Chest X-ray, PA view. Patient: 34 years old, sex M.
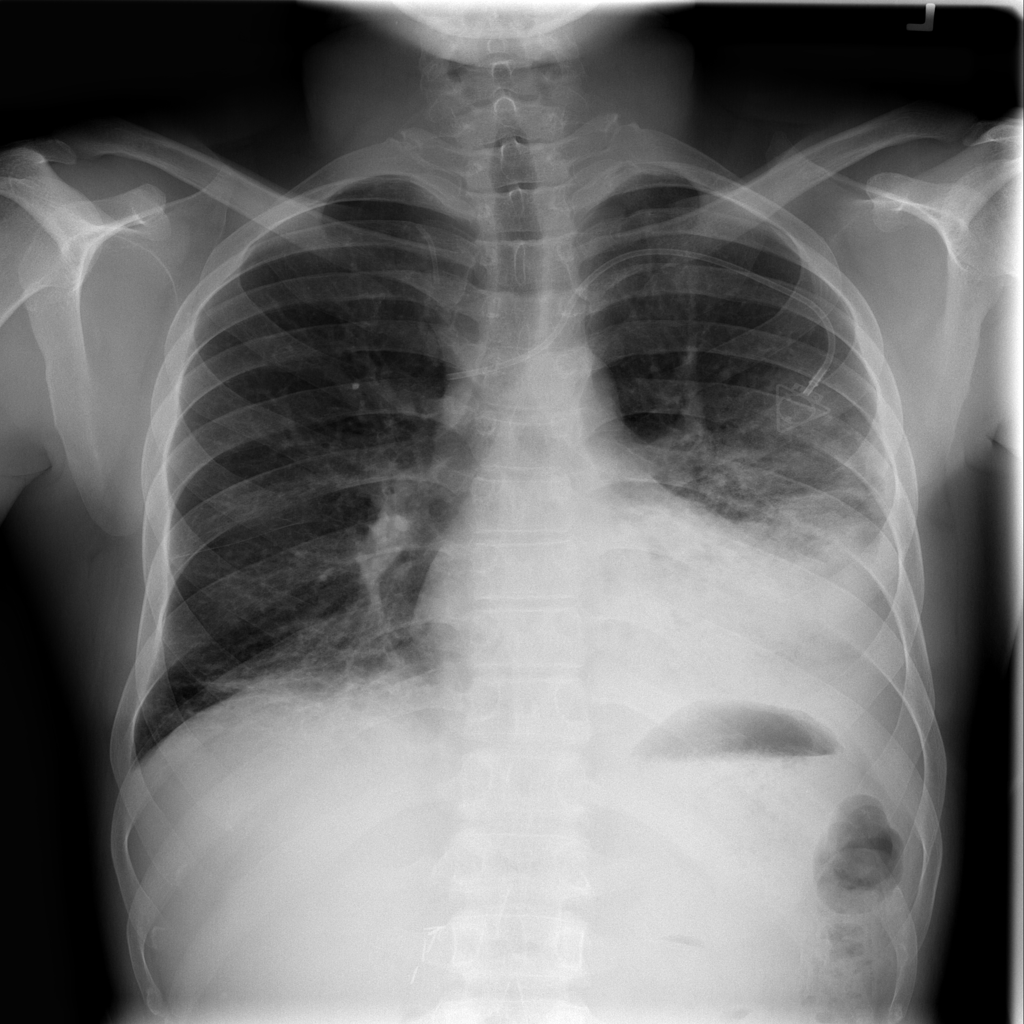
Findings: No Finding